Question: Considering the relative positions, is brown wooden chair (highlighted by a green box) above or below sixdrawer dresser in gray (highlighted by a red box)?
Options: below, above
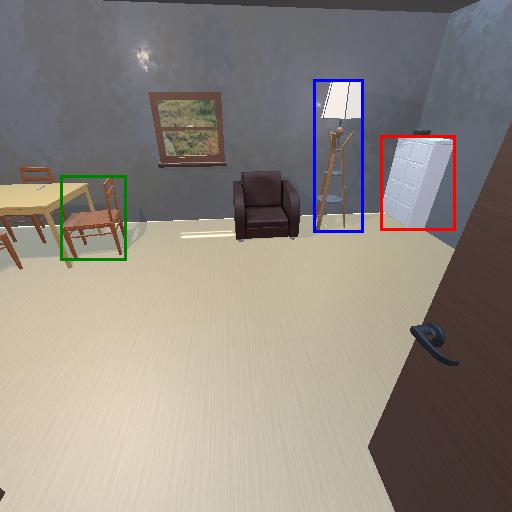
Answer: below